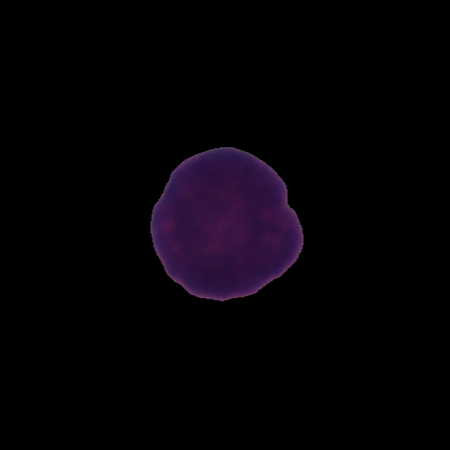
Label: healthy